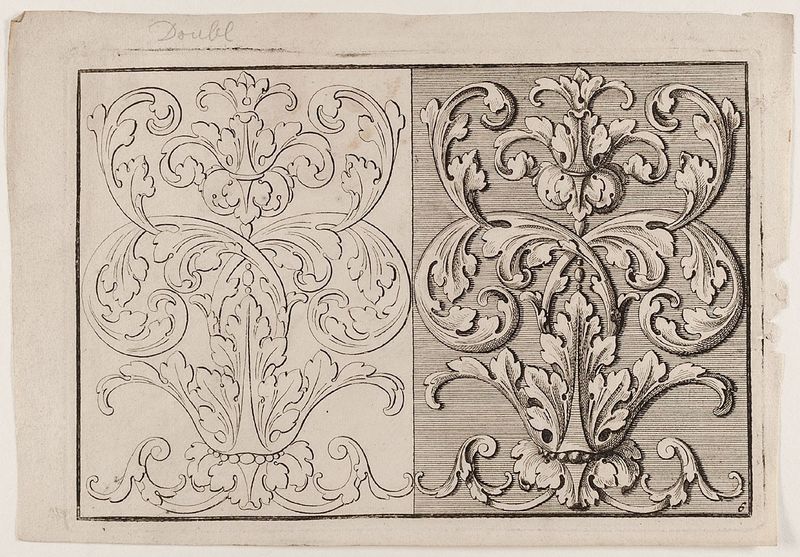
Titel: Akanthusblätter, Blatt 6 aus der Folge 'Gründliche Anweisung wie ein sauber Laub mit seinen Eintheilungen solle entworffen... werden... gezeichnet von Johann Leonhard Eisler'
Künstler: Johann Leonhard Eisler
Standort: Hamburg
Institution: Museum für Kunst und Gewerbe Hamburg
Schlagwörter: grafik, graphik, fotografie, photographie, druckgraphik, druckgrafik, stich, laubwerk, blattwerk, kupferstich, akanthus, bandelwerk, reproduktionen, acanthus, druckerzeugnisse, ornamentstich, vorlageblätter, akanthusornament